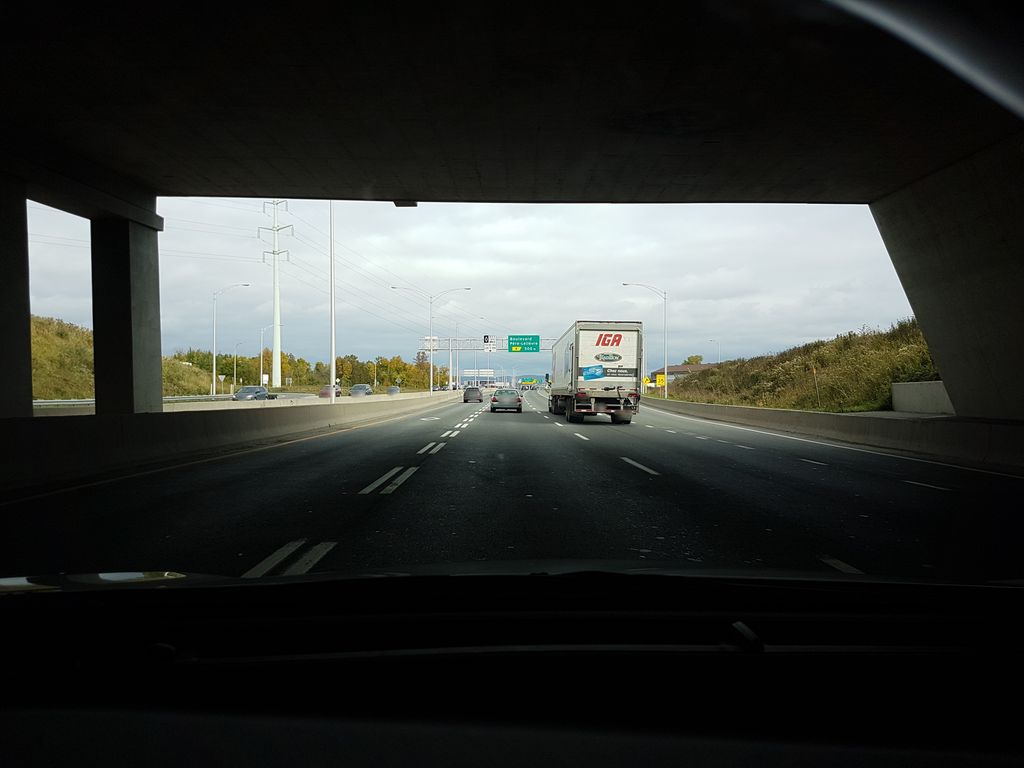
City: quebec_city